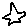
Label: star